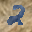
Label: 2